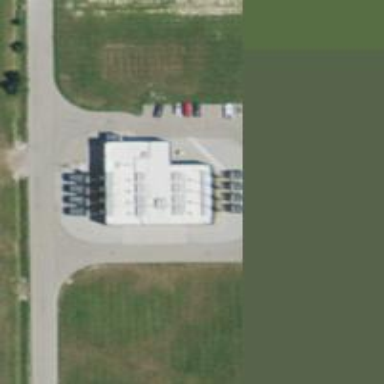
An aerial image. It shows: Generator is pictured.